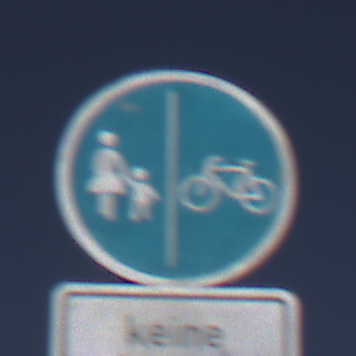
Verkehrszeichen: GetrennterRadUndGehwegRadwegRechts
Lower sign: HinweisDurchVerbaleAngabe4
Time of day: MorningAfternoon
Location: Outdoor (Nature)
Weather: Clear
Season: NotSpecified
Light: Natural